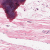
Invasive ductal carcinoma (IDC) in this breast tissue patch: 0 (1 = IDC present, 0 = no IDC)